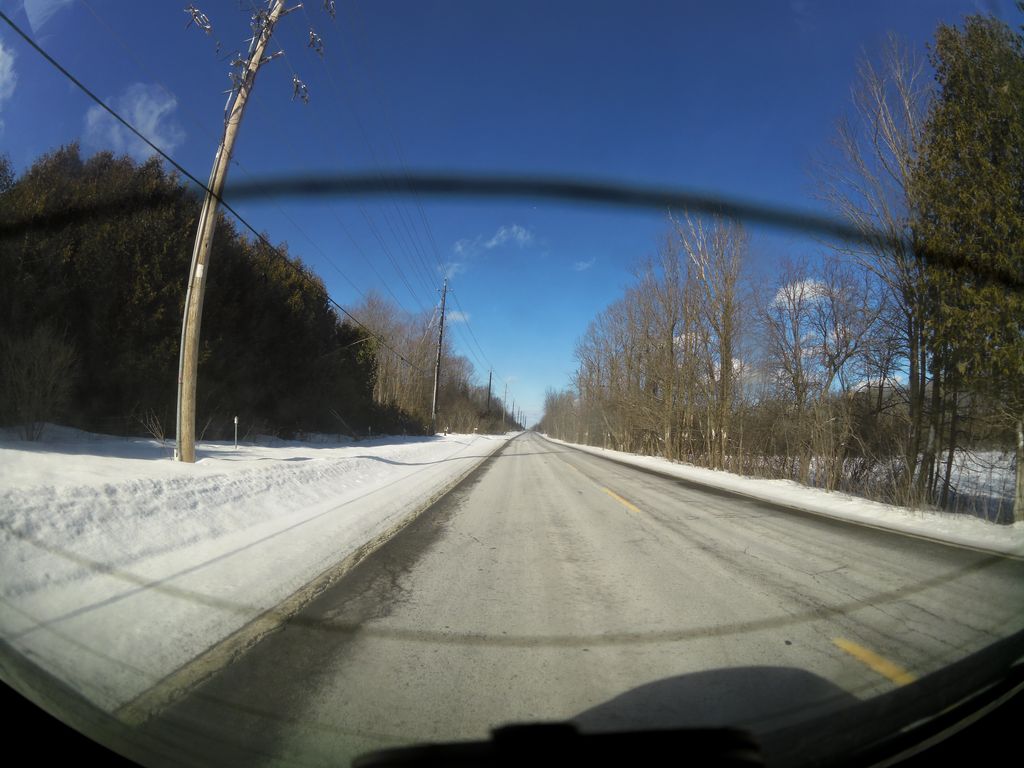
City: ottawa-gatineau